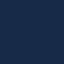
Land use / land cover class: SeaLake